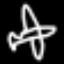
Label: airplane